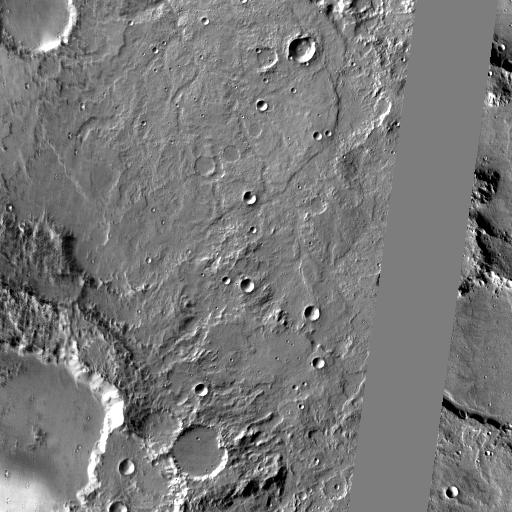
Crater classes present: Background, Other, Buried